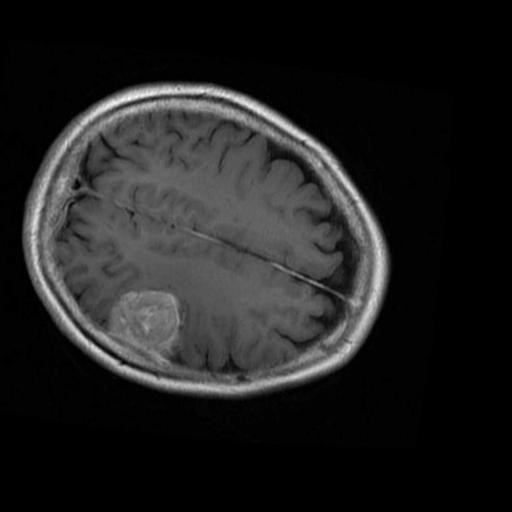
Label: brain_menin